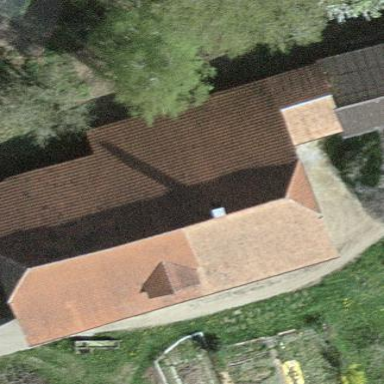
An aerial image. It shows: Farm building.